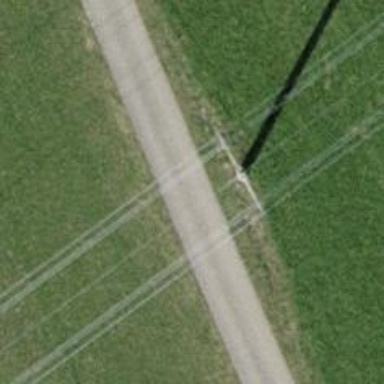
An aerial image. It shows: Power line is depicted.